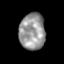
Tissue: skin
Cell type: Epithelial cells
Senescence score: 0.2133
Nuclear area (px): 923
Mean DAPI intensity: 151.258